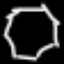
Label: octagon